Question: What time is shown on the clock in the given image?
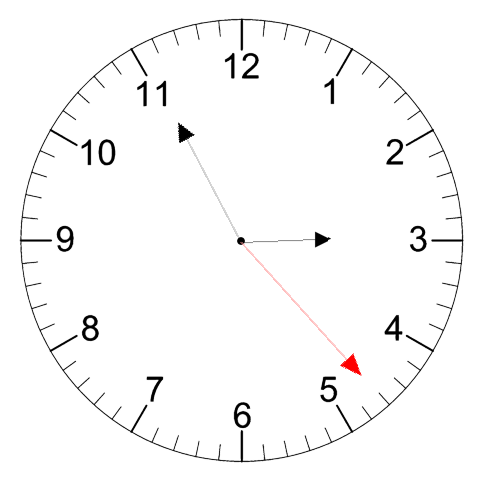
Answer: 02:55:23